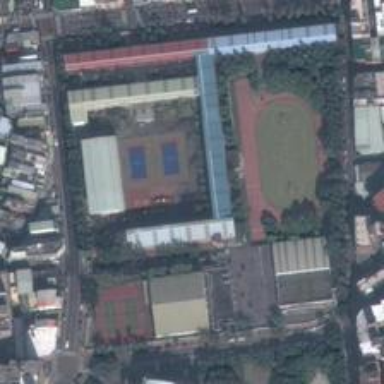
The playground is made up of a football field, two basketball courts and two tennis courts .